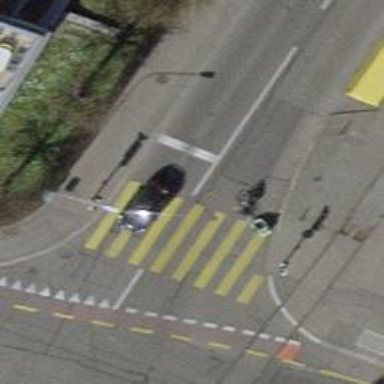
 there are traffic signals and zebra crossing."